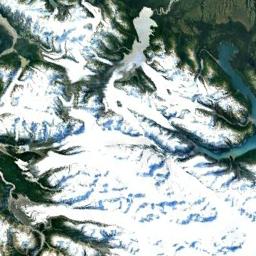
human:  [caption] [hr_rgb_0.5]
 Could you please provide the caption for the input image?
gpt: The snowberg is covered with snow and ice and a blue lake is in the snowberg .

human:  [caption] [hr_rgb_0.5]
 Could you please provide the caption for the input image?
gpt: A lot of snow is on the snowberg .

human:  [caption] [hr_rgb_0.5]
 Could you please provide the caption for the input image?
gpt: The snow berg is consist of green plants and white snow .

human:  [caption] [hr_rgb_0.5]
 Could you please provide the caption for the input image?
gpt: In the mountains of the snow mountain, Only the peak of the mountain is covered by snow, And there is a lake in the snow mountain .

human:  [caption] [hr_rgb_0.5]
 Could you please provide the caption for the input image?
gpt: There are much snow and some lakes on the snowberg .